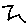
Label: zigzag